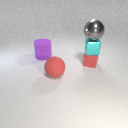
small red rubber cube below small cyan metal cube